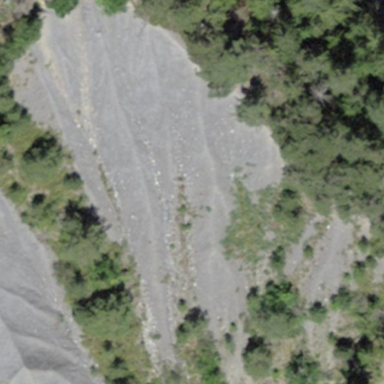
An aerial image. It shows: Scree landscape.